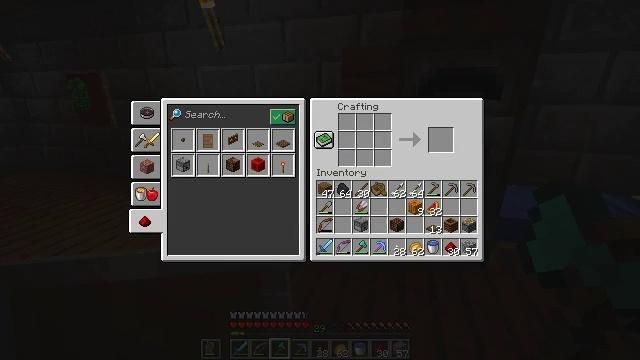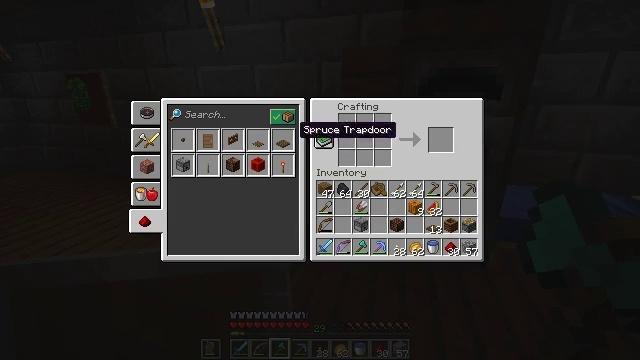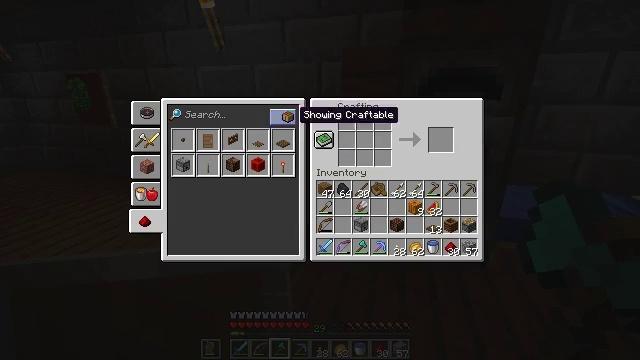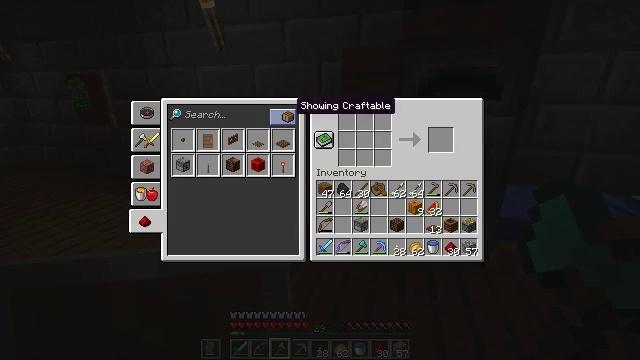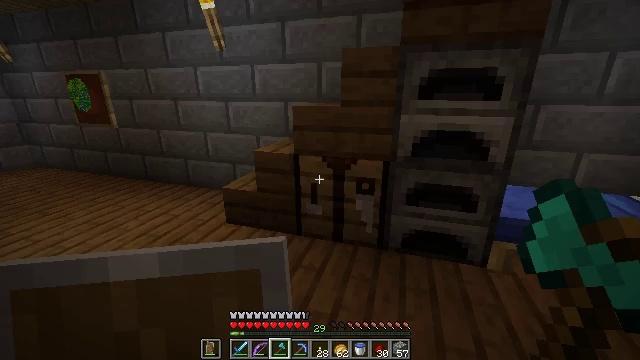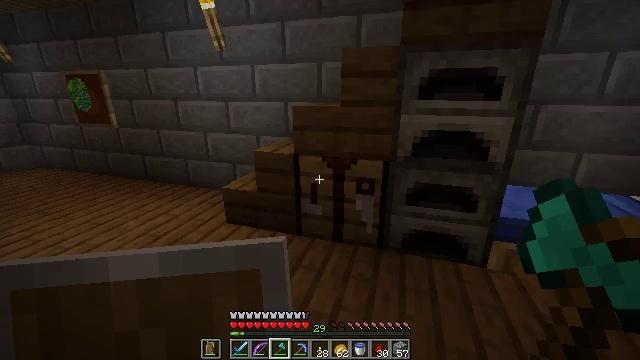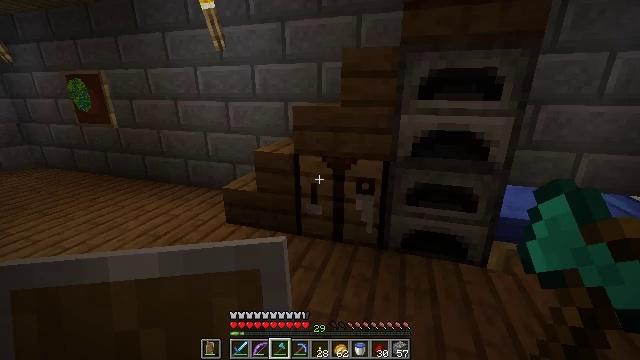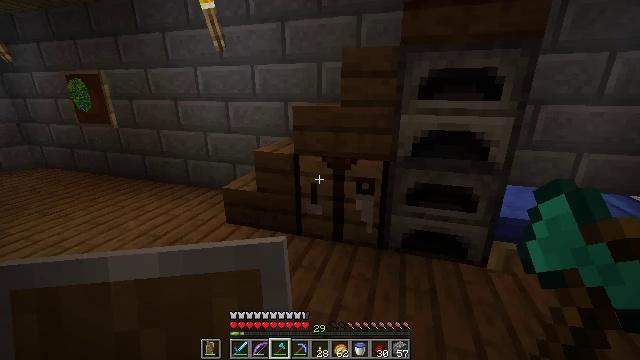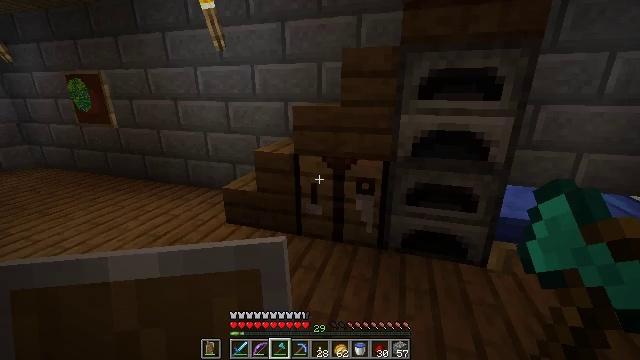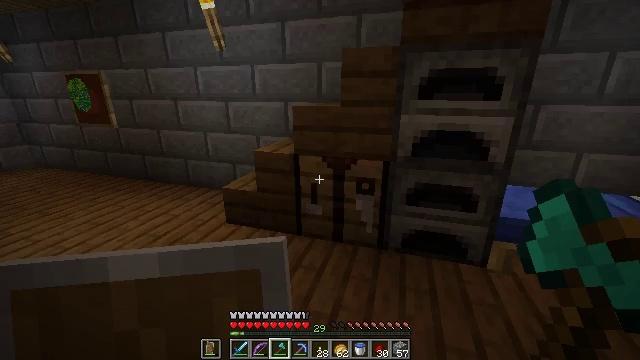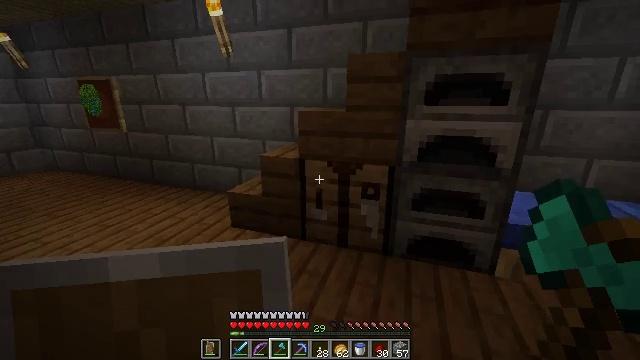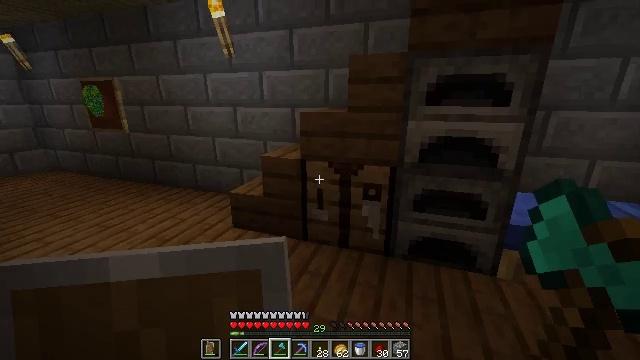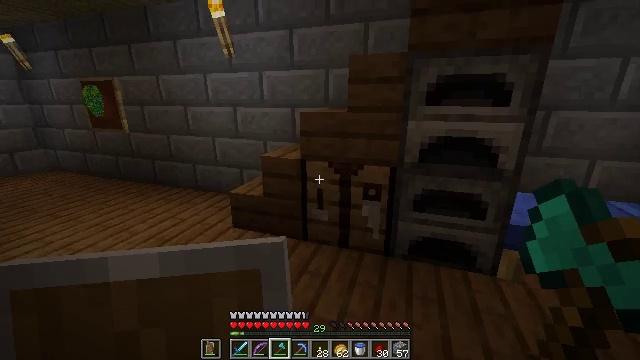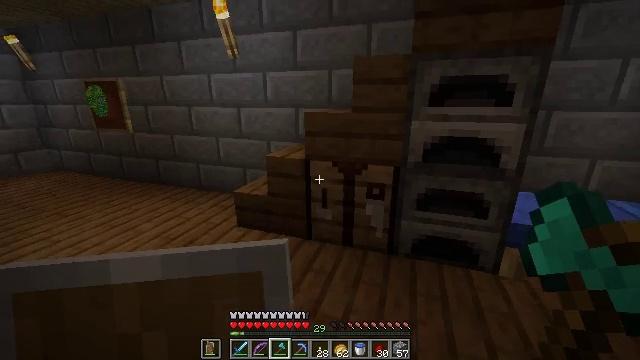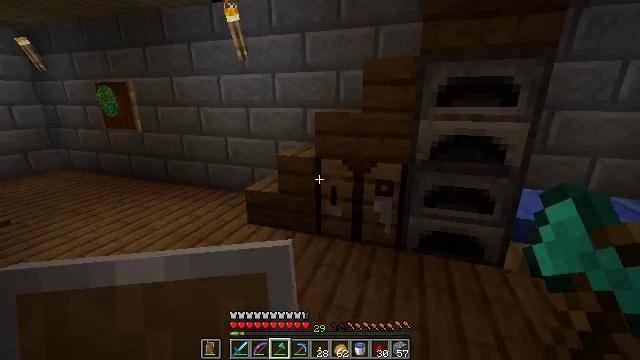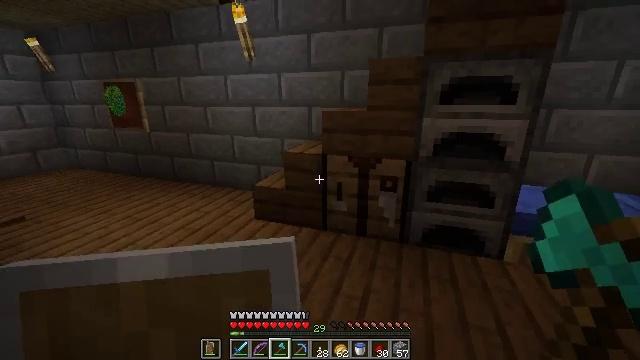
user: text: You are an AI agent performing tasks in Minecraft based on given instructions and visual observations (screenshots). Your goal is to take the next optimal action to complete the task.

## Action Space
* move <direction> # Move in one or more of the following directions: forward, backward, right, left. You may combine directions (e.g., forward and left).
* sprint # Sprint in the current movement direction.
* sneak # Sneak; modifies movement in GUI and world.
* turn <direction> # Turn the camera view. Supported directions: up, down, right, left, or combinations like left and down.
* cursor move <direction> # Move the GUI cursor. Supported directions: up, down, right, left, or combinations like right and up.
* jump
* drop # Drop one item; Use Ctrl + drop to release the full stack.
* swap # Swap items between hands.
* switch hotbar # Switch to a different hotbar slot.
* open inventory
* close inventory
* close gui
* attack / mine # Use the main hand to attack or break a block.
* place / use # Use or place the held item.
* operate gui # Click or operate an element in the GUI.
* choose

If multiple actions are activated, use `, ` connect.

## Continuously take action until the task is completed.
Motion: motion action
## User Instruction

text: Open your crafting table to craft a dropper.
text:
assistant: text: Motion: cursor move left and up
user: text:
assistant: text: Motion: cursor move up
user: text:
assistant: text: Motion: cursor move up
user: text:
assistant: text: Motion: no_op
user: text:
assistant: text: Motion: close gui
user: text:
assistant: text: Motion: no_op
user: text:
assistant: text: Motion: no_op
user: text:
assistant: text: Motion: no_op
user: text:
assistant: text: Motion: no_op
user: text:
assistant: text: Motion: turn left and up
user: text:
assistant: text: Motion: no_op
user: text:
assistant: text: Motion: no_op
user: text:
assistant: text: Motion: move back and move left
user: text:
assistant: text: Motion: move back and move left
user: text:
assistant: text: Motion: move back
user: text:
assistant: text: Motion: move back, turn right
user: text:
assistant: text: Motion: move forward, turn right
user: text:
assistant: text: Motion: move forward, turn right and down
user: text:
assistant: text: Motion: move forward, turn right and down
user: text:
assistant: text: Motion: move forward
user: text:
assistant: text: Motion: move forward, use / place
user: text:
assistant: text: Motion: use / place
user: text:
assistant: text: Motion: no_op
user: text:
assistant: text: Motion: no_op
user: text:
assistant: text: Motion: no_op
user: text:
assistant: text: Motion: open gui
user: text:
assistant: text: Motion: no_op
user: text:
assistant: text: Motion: cursor move left and up
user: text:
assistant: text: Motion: no_op
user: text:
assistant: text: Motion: no_op